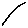
Label: line